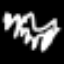
Label: squiggle